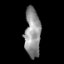
Tissue: skin
Cell type: T cells
Senescence score: 0.6903
Nuclear area (px): 769
Mean DAPI intensity: 143.2